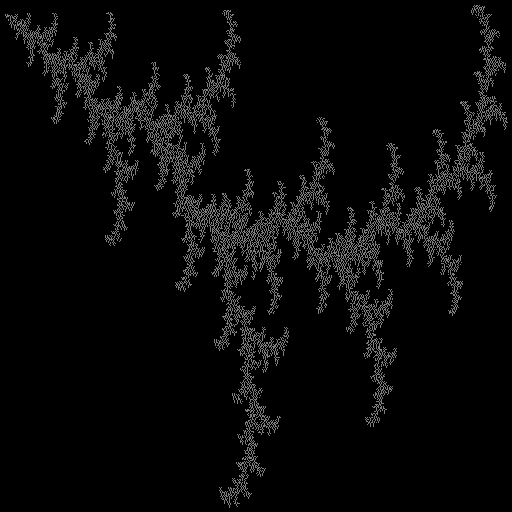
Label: branch